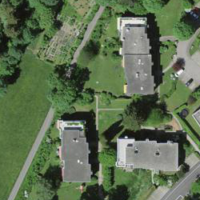
EUNIS habitat code: 55
Species observed at this site:
Sorbus aucuparia